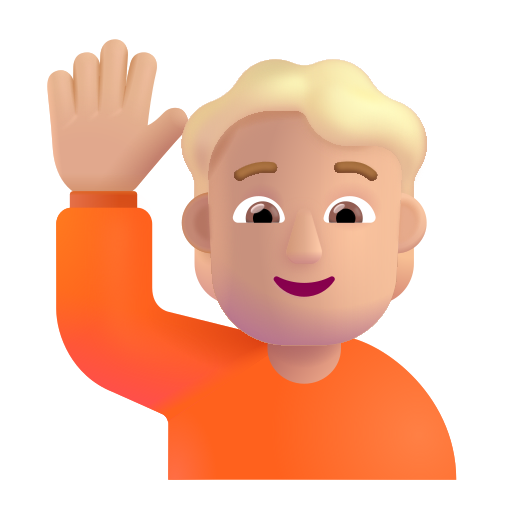
person raising hand color  light